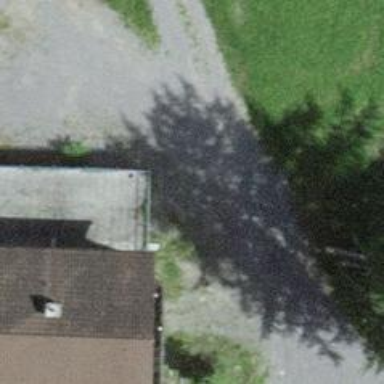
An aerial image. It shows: Detached building.